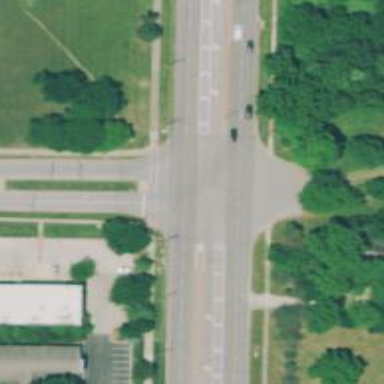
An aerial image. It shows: Road marking featuring gore chevron.